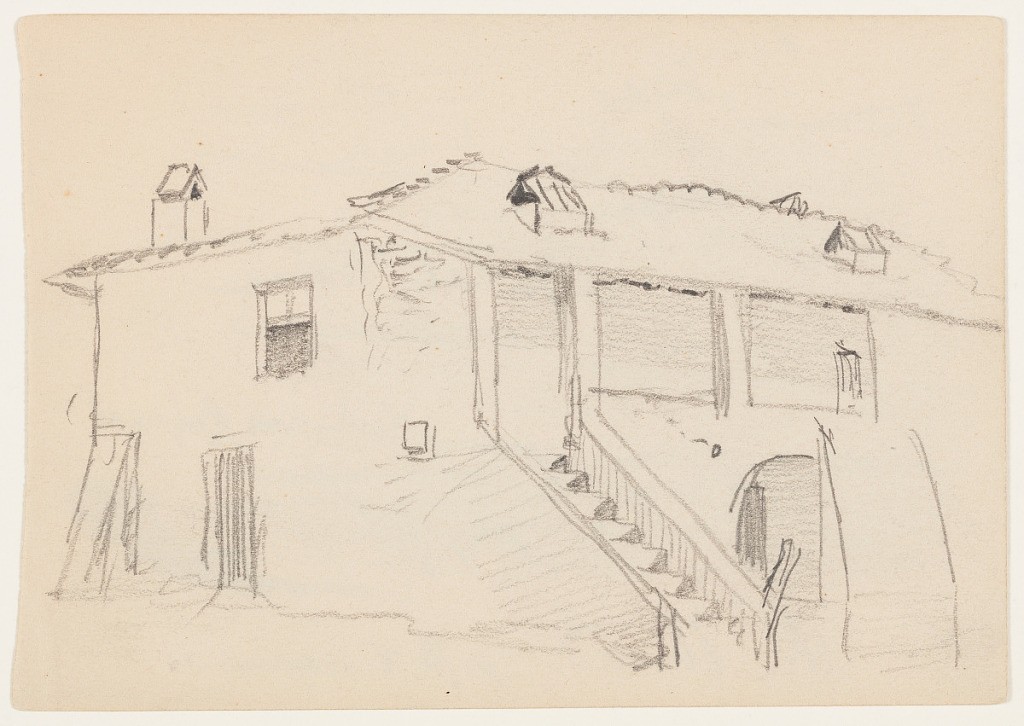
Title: Italian Farmhouse
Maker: Frederic Edwin Church, American, 1826–1900
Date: September 1868 - April 1869
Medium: Graphite on tan wove paper; verso: graphite
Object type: Drawing
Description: Architectural sketch showing an oblique view of a rustic, Italian farmhouse. A staircase of eight steps leads to an elevated front porch. Roof is madeup of shingled tiles with a chimney at left. Window also shown at left.

Verso: Loosely rendered atmospheric sketch showing a view of a vibrant and varied sunset sky. Layers of differently-textured and -colored clouds overlay one another in a nearly abstracted view of the sky.